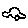
Label: car